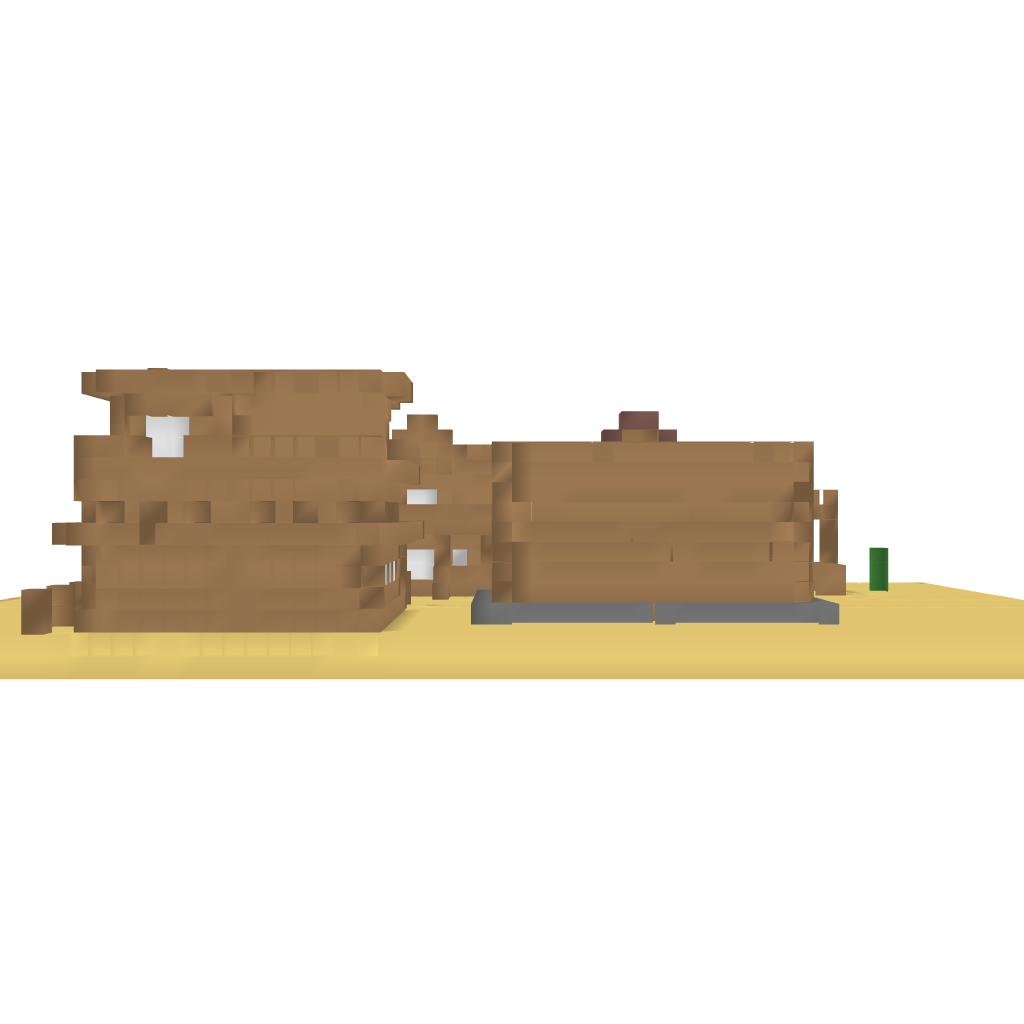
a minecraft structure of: Far west Town good quality